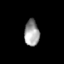
Tissue: skin
Cell type: T cells
Senescence score: 0.2458
Nuclear area (px): 378
Mean DAPI intensity: 158.526